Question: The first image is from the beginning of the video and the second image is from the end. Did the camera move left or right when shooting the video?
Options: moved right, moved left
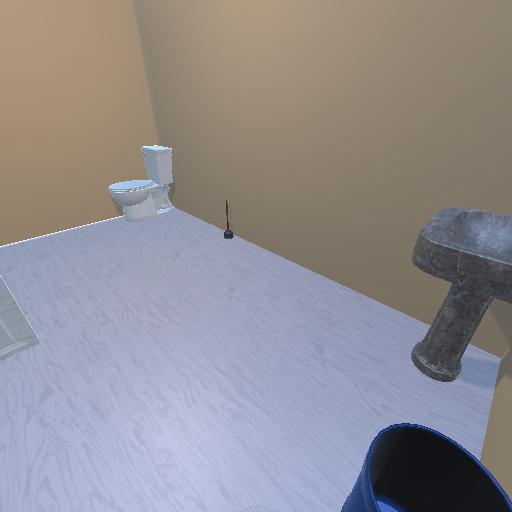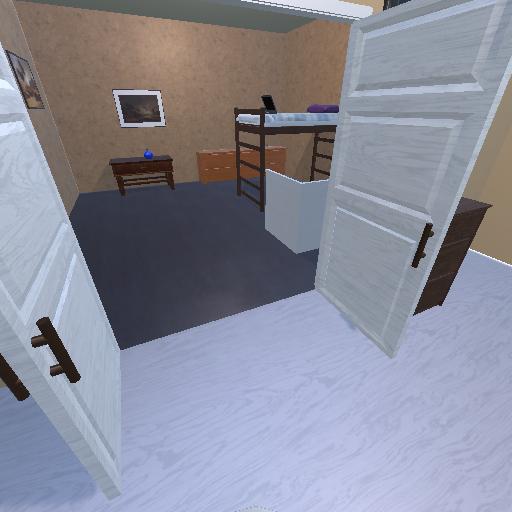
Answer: moved right